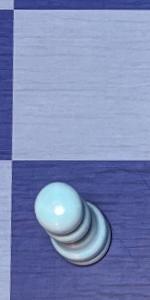
Label: Pawn_White